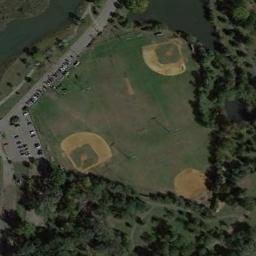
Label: baseball_diamond